Question: I've tried and succeeded. but there are 2 row, only the first row is updated, not for the second row. if more than one row, the second row and others row will not be updated.
Can anyone help me implement with ajax ?

cart.php :
'''
<td>
<form method="post" action="cart-update.php">
<input type="text" name="cart_id" value="<?php echo $row['cart_id']?>">
<input type="text" name="item_id" value="<?php echo $row['item_id']?>">
<input type="text" name="id" value="<?php echo $row['cdid']?>">
<center>
<button type="submit" class="qtyminus" field="quantity" name="minus" id="value-minus2" onclick="minusqty()">-</button>
<input type="text" name="quantity" class="qty" id="value2" value="<?php echo $row['qty']?>">
<button type="submit" class="qtyplus" field="quantity" name="plus" id="value-plus2" onclick="plusqty()">+</button>
</center>
</form>
</td>
//ajax & javascript
<script type="text/javascript">
function minusqty() {//update when press button -
var quantityVal = $("input[name='quantity']").val();
var qtyVal = quantityVal-1;
var idVal = $("input[name='id']").val();
var itemidVal = $("input[name='item_id']").val();
var cartidVal = $("input[name='cart_id']").val();
$.ajax({
url: 'cart-update.php',
method: 'GET',
data: {qty: qtyVal, item_id: itemidVal, id: idVal, cart_id: cartidVal },
cache: false,
dataType: 'html',
success: function(data) {
},
});
}
</script>
<script type="text/javascript">
function plusqty() {////update when press button +
var quantityVal2 = $("input[name='quantity']").val();
var qtyVal2 = quantityVal2-(-1);
var idVal2 = $("input[name='id']").val();
var itemidVal2 = $("input[name='item_id']").val();
var cartidVal2 = $("input[name='cart_id']").val();
$.ajax({
url: 'cart-update.php',
method: 'GET',
data: {qty: qtyVal2, item_id: itemidVal2, id: idVal2, cart_id: cartidVal2 },
cache: false,
dataType: 'html',
success: function(data) {
},
});
}
</script>
'''
cart-update.php :
'''
<?php
include 'config.php';
$cart_id = $_GET['cart_id'];
$id = $_GET['id'];
$item_id = $_GET['item_id'];
$qty = $_GET['qty'];
$myqry=mysqli_query($conn,"UPDATE cart_order_detail SET qty='$qty'
WHERE cart_id='$cart_id'
AND item_id='$item_id'
AND id='$id'");
?>
'''
I've tried and succeeded. but there are 2 row, only the first row is updated, not for the second row. if more than one row, the second row and others row will not be updated.
I think its wrong here :
'var quantityVal = $("input[name='quantity']").val();'
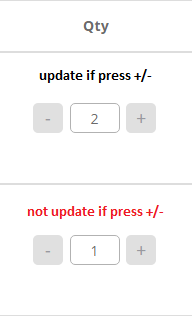
Answer: On your onclick attributes in html, add 'event' parameter
'''
id="value-minus2" onclick="minusqty(event)">-</button>
id="value-plus2" onclick="plusqty(event)">-</button>
'''
On your ajax scripts, add parameter to functions to catch event, then add preventDefault to prevent page refresh
'''
function minusqty(e) { // minusqty
e.preventDefault()
function plusqty(e) { //plusqty
e.preventDefault()
'''
Then on minusqty and plusqty ajax success, you do the changing of value of textbox
'''
success: function(data) { // minusqty ajax success
quantityVal = qtyVal;
},
success: function(data) { // plusqty ajax success
quantityVal2 = qtyVal2;
},
'''
Update:
Having many quantity fields, you should use
'''
var quantityVal = $(this).closest("input[name='quantity']").val();
'''